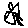
Label: tree